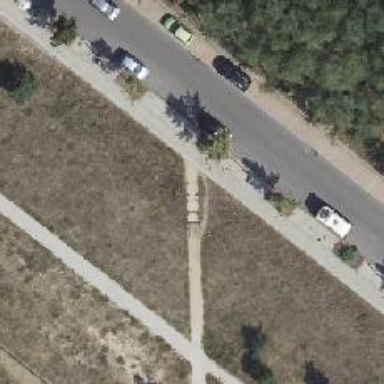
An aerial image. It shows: Compacted footway.